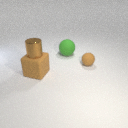
small brown rubber sphere in front of large green rubber sphere